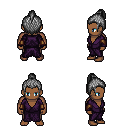
a pixel art fantasy rpg character, male body template, human, dark skin, purple robe, teal pants, gray short topknot hairstyle, cloth bracers, four views (front, back, left, right), 2x2 character sprite sheet, small pixel art, hard edges, no anti-aliasing